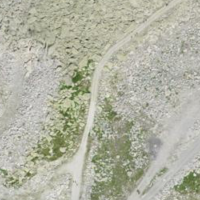
EUNIS habitat code: 31
Species observed at this site:
Arnica montana
Geum montanum